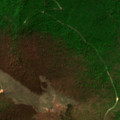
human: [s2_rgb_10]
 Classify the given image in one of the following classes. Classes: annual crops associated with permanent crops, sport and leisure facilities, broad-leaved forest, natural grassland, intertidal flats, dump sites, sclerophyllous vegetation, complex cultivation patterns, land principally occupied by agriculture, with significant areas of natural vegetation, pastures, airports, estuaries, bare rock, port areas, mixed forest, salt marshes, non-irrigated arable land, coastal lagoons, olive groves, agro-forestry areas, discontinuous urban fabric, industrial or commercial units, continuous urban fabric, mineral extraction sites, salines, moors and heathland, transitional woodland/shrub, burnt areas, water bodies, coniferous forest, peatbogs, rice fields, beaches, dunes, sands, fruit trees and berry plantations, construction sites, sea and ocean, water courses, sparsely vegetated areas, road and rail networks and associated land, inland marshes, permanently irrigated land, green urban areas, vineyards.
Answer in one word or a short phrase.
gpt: broad-leaved forest, natural grassland, transitional woodland/shrub